Question:
I have some features with a lot of attributes on a layer
How I can merge 2 or more features (objects/polygons) into one by attribue CAD_NUM and then by VP_PP attribute and get sum of third attribute SHAPESTArea (look at the screenshot).
I don't know Python, especially how it works inside arcmap, can you provide code?
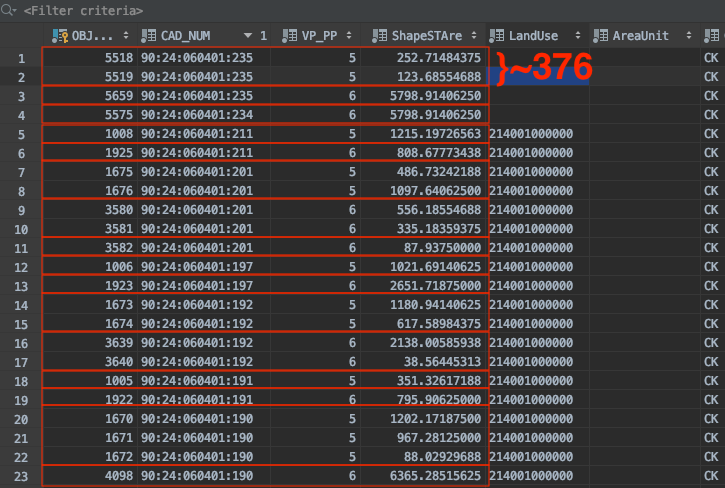
Answer: I find arctool called Disolve and it's solved by it